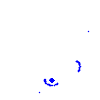
Particle: pion